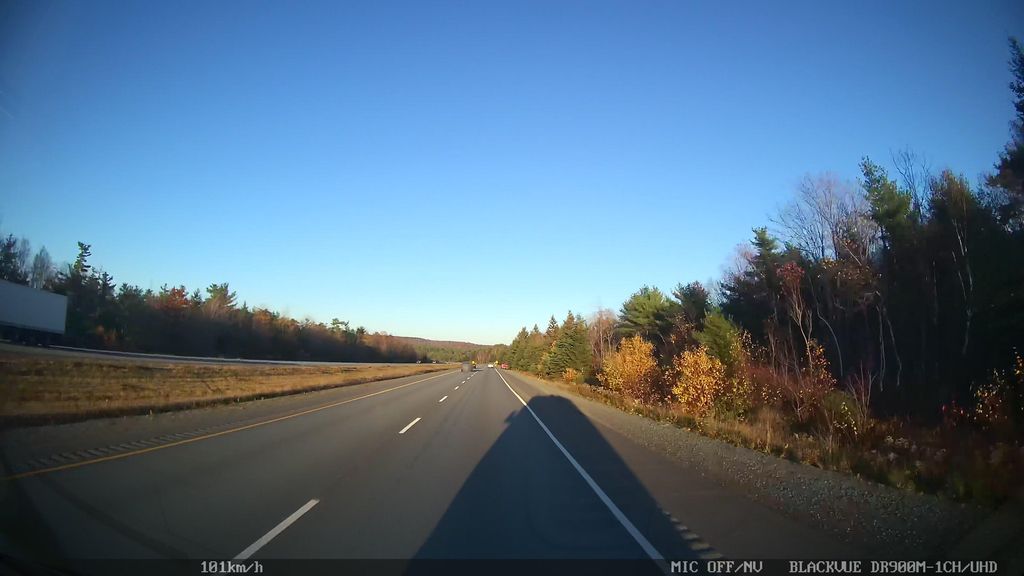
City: halifax